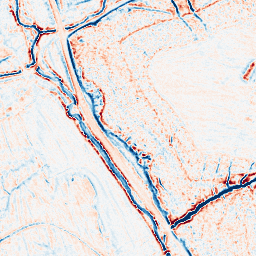
Category: edge_preserving
Decomposition family: bilateral
Decomposition parameters: d: 9
sigma_color: 50
sigma_space: 25
Upsampling method: bicubic
Upsampling parameters: scale: 2
Upsampling scale: 2